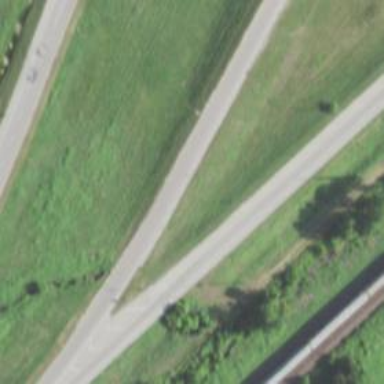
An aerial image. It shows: This image shows trunk highway that functions as expressway.